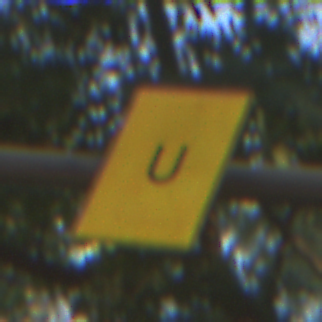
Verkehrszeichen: AnkuendigungOderFortsetzungUmleitungOhnePfeilsymbol
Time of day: SunriseSunset
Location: Outdoor (Suburban)
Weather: Clear
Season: NotSpecified
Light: Natural